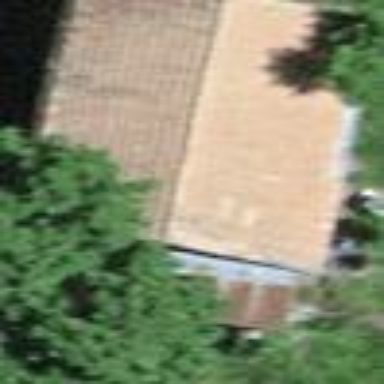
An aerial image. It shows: Barn.